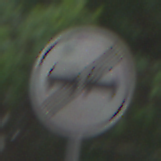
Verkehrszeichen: EndeUeberholverbot
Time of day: MorningAfternoon
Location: Outdoor (Urban)
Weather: Overcast
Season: NotSpecified
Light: Natural